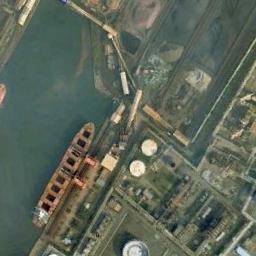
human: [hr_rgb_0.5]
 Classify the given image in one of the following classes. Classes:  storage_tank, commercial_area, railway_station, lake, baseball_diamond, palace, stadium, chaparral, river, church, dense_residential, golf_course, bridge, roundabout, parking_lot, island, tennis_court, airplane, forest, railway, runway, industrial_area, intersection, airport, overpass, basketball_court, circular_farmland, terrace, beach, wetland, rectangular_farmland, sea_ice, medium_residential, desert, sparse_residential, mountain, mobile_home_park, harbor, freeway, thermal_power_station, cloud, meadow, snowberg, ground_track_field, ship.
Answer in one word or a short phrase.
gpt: ship